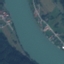
Land use / land cover class: River